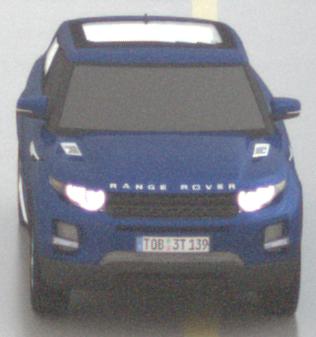
Make: Land Rover
Model: Range Rover Evoque 2.0 Si4
Detailed model: Range Rover Evoque (I)
Model produced from: 2011/08
Model produced until: 2013/11
Doors: 5
Color: blue
Road condition: wet road
Daytime: night
Contrast: low contrast